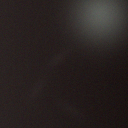
Screen state: off